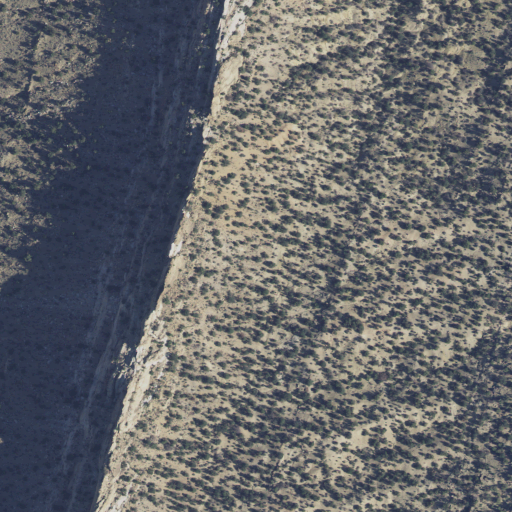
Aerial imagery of depression(s) in Utah named Cads Crotch containing only shrub